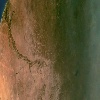
Label: land